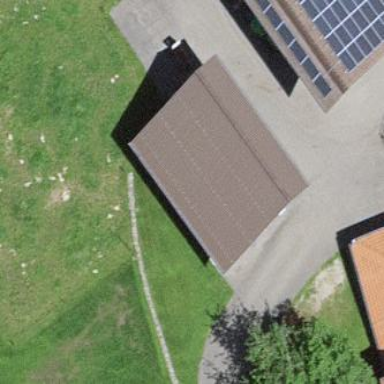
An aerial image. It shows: Shed building.